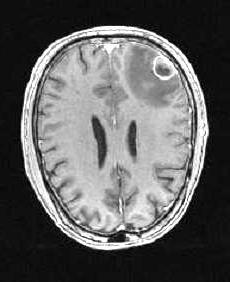
Label: notumor